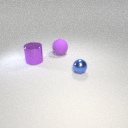
large purple rubber sphere to the left of small blue metal sphere